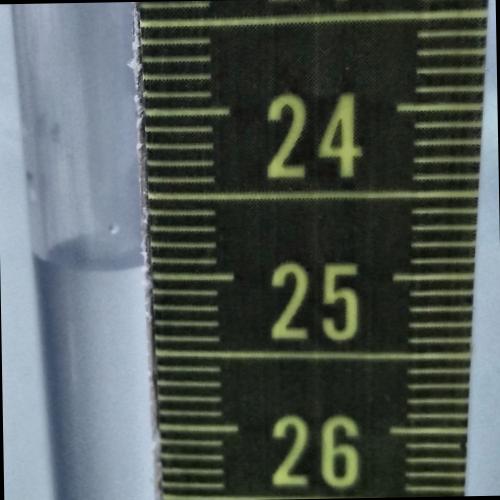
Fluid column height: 24.9 cm